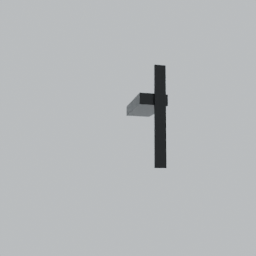
Label: lighting